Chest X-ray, AP view. Patient: 30 years old, sex F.
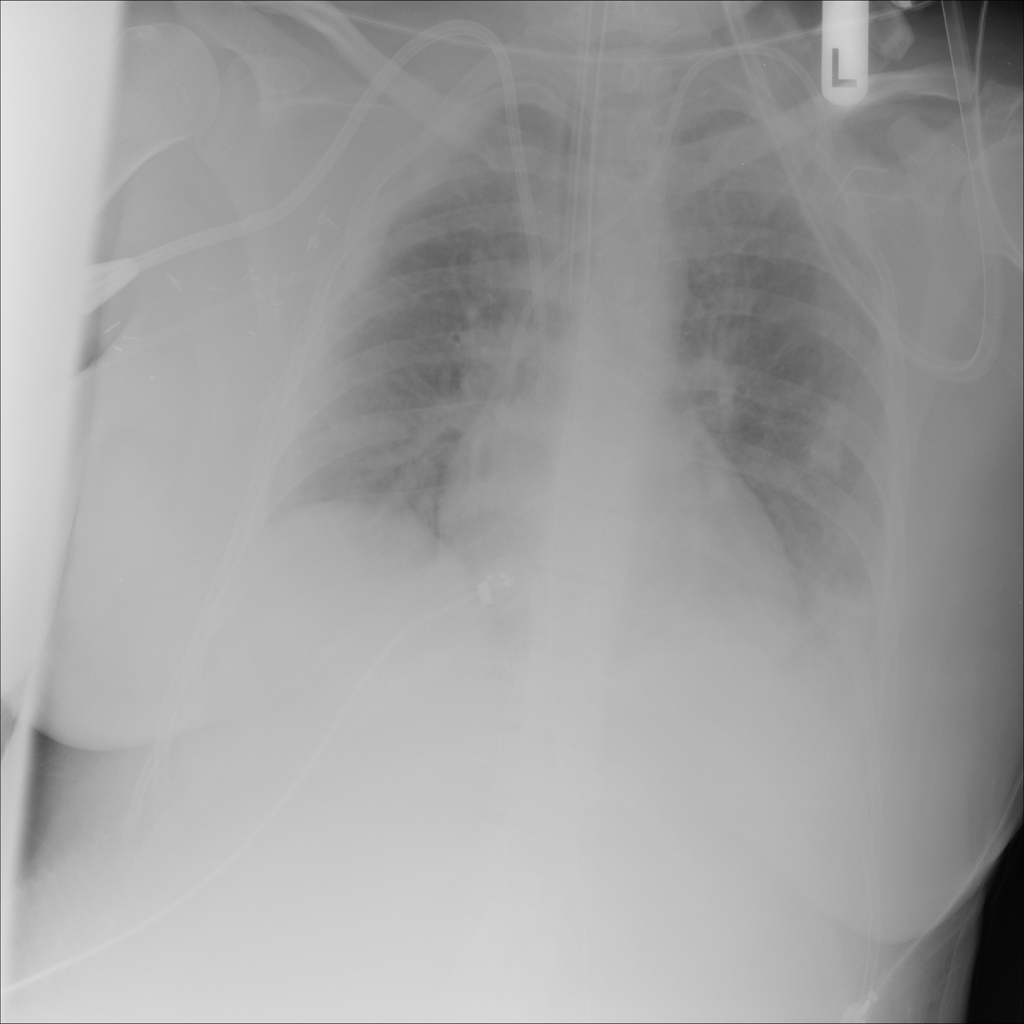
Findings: Infiltration